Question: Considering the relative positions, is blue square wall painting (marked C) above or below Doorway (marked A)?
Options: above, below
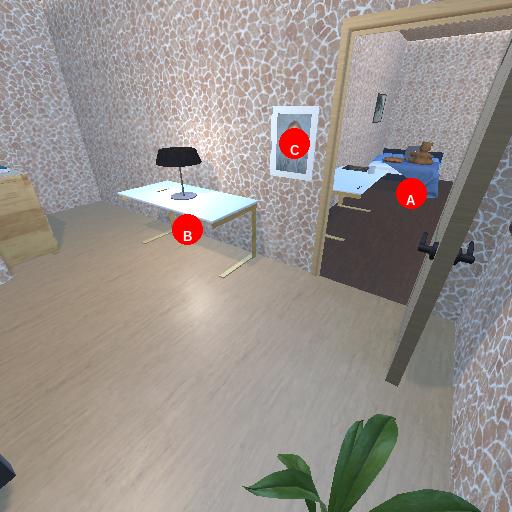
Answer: above